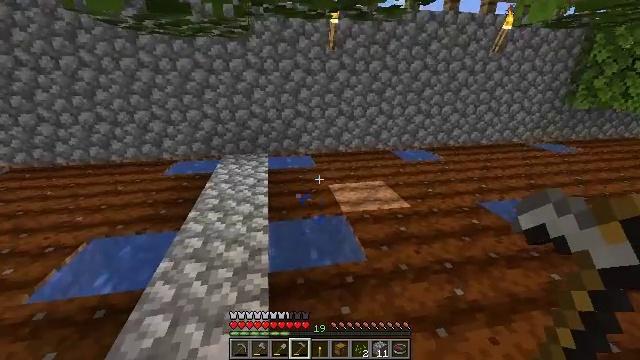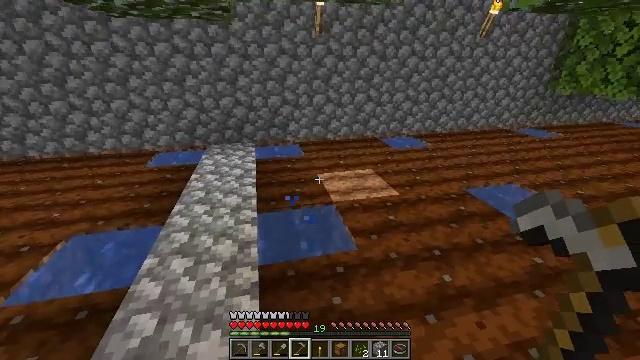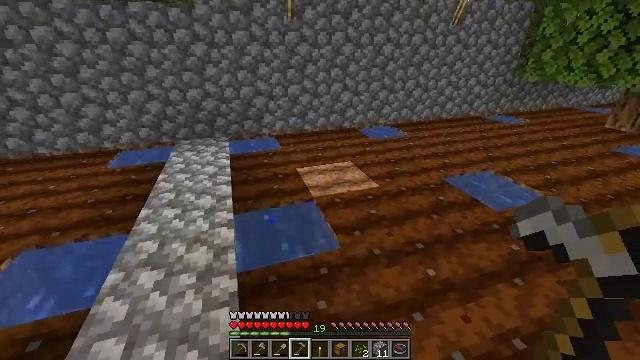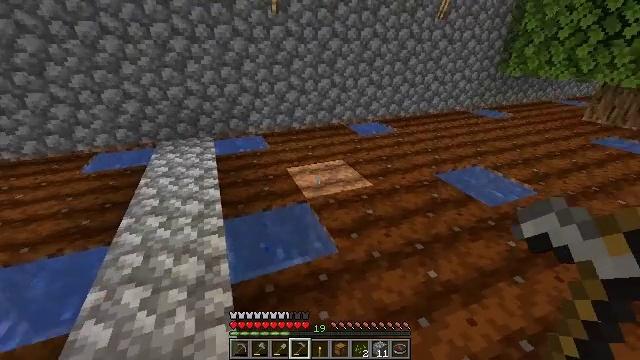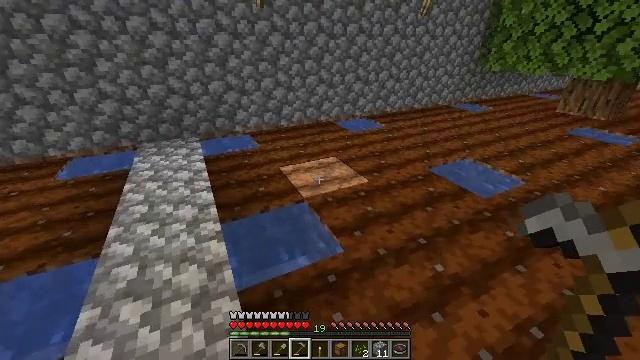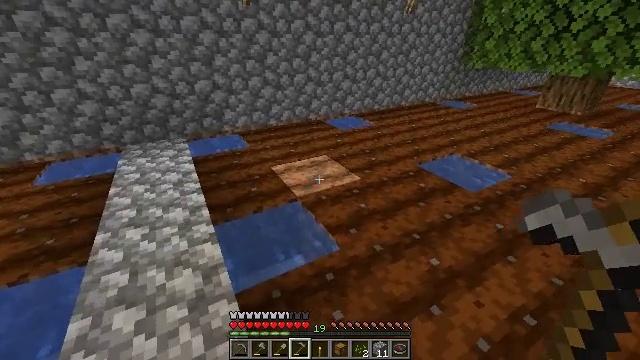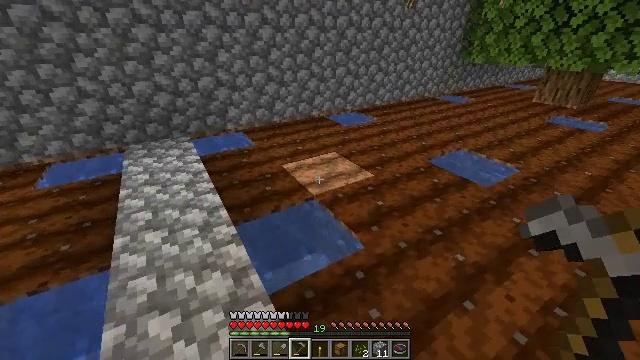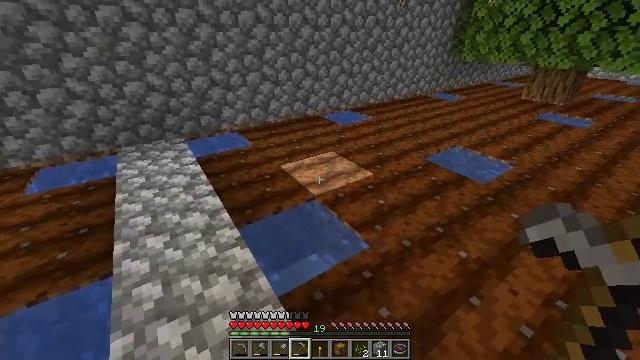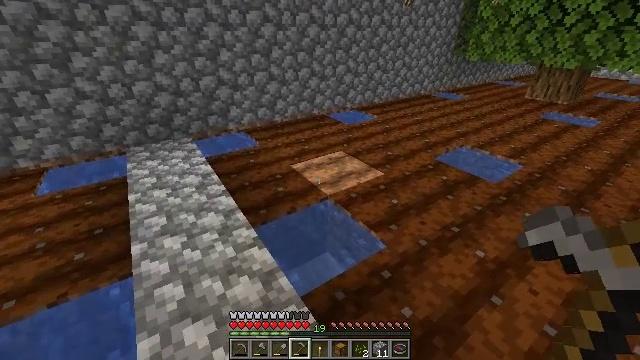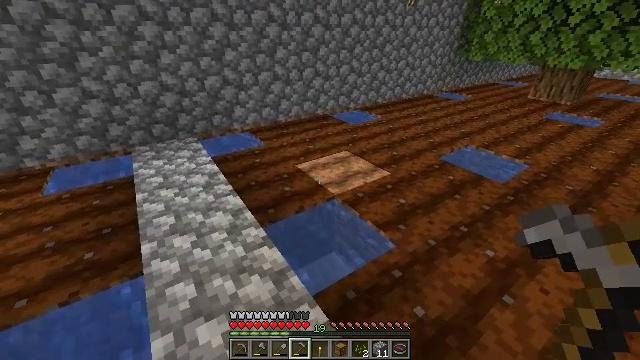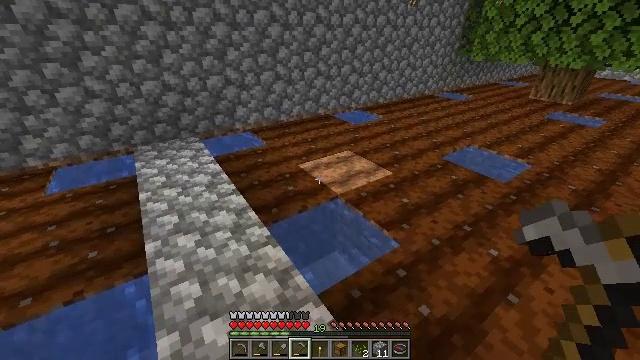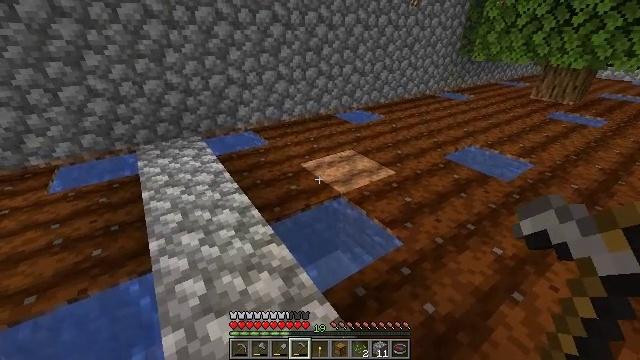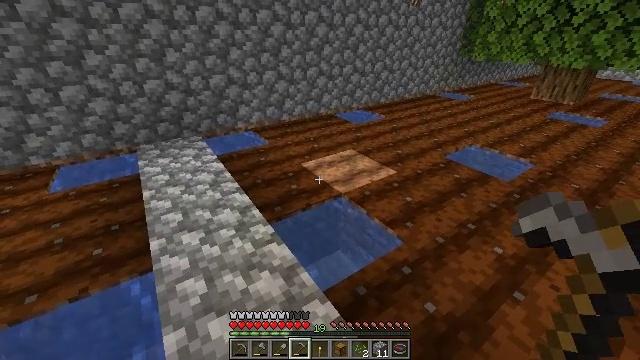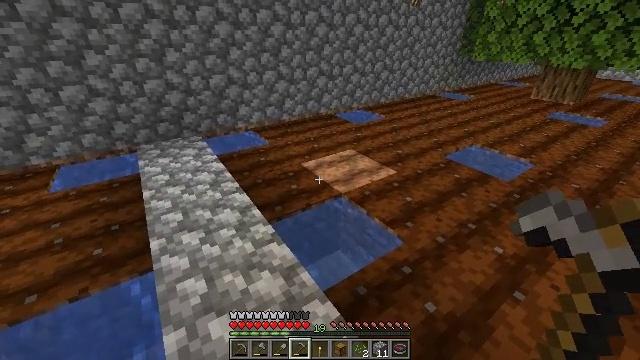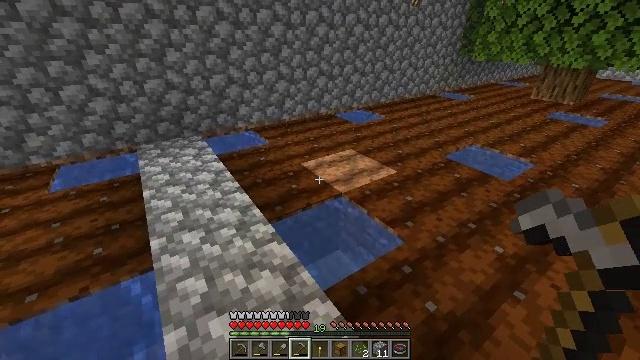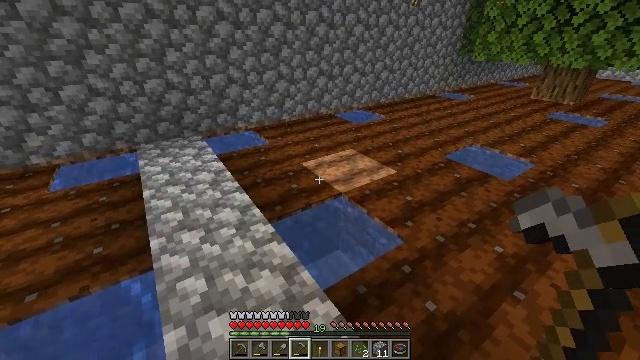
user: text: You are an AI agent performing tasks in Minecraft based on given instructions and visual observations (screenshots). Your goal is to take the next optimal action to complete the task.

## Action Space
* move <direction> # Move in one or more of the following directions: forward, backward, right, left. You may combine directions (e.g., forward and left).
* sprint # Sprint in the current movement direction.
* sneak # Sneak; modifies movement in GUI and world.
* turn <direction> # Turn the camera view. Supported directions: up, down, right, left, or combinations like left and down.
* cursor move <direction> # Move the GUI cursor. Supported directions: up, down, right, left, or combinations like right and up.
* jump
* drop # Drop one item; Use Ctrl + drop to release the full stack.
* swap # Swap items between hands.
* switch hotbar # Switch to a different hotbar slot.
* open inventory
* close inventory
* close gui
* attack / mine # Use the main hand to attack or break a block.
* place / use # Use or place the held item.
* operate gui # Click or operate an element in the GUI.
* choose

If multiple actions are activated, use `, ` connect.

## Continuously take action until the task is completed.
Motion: motion action
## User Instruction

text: Harvest the oxeye daisy.
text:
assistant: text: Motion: move forward, turn right and down
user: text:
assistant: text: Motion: move forward, turn right and down
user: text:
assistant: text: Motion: move left, turn right
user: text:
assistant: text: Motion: move left, turn right
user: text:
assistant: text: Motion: move left, turn right
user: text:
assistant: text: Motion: move left, turn right
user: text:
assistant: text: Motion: move left, turn right
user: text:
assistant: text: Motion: no_op
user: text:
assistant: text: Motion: no_op
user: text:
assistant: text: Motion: no_op
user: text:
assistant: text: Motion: no_op
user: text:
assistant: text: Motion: no_op
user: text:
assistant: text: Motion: no_op
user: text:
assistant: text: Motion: no_op
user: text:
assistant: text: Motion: no_op
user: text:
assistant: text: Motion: no_op
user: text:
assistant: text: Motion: no_op
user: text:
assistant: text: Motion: no_op
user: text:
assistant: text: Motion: switch to hotbar 4
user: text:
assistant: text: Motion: switch to hotbar 4
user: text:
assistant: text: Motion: no_op
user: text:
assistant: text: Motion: turn down
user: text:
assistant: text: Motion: turn down
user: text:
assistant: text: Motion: no_op
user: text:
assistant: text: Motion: turn right
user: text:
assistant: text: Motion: turn right and up
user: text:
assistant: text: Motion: turn right and up
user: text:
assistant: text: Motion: use / place
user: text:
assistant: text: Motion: use / place
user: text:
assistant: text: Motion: use / place